Interaction volume radius: 10 \u00c5
Interaction volume height: 15 \u00c5
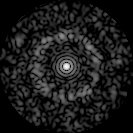
Disorder parameter: 0.8307